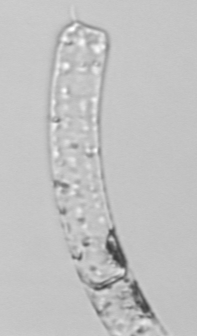
Label: Guinardia_striata